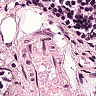
Metastatic tissue present: no